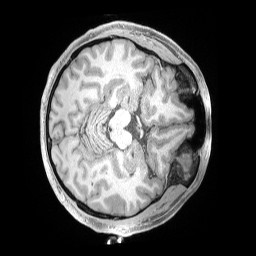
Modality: T1w
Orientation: axial
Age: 41
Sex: male
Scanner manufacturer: siemens
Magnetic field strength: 3 T
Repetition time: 2 s
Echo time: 0.00211 s